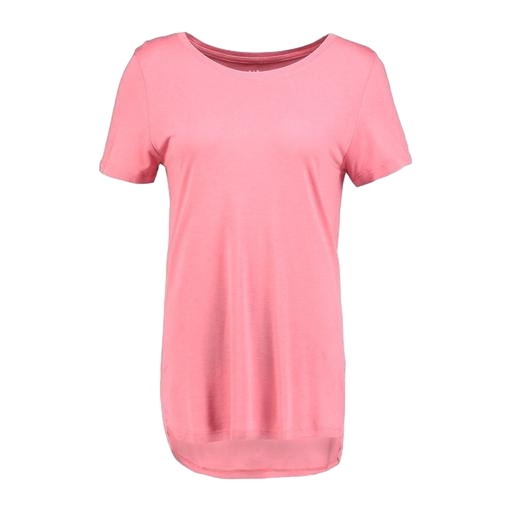
pink scoop neck sleep tee, pink woman's tee, pink jersey tee, white background